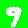
Digit: 9